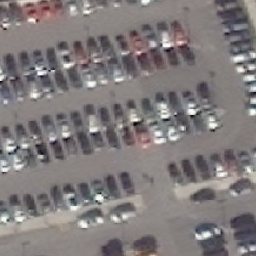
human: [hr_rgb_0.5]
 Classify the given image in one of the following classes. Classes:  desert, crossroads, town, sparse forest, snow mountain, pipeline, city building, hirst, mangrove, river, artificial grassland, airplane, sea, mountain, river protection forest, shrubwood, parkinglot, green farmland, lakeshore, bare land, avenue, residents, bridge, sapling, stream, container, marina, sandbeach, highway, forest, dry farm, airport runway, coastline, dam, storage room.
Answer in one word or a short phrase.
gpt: parkinglot